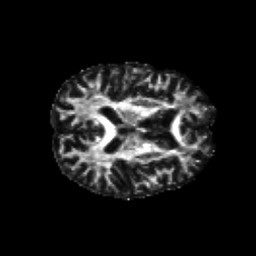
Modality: FA
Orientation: axial
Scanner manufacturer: siemens
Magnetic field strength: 3 T
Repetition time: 6.8 s
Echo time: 0.093 s